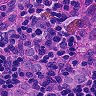
Metastatic tissue present: yes